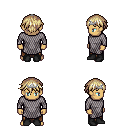
a pixel art fantasy rpg character, male body template, human, tanned skin, chain mail, robe skirt, white blonde short bangs hairstyle, silver tiara, black shoes, four views (front, back, left, right), 2x2 character sprite sheet, small pixel art, hard edges, no anti-aliasing